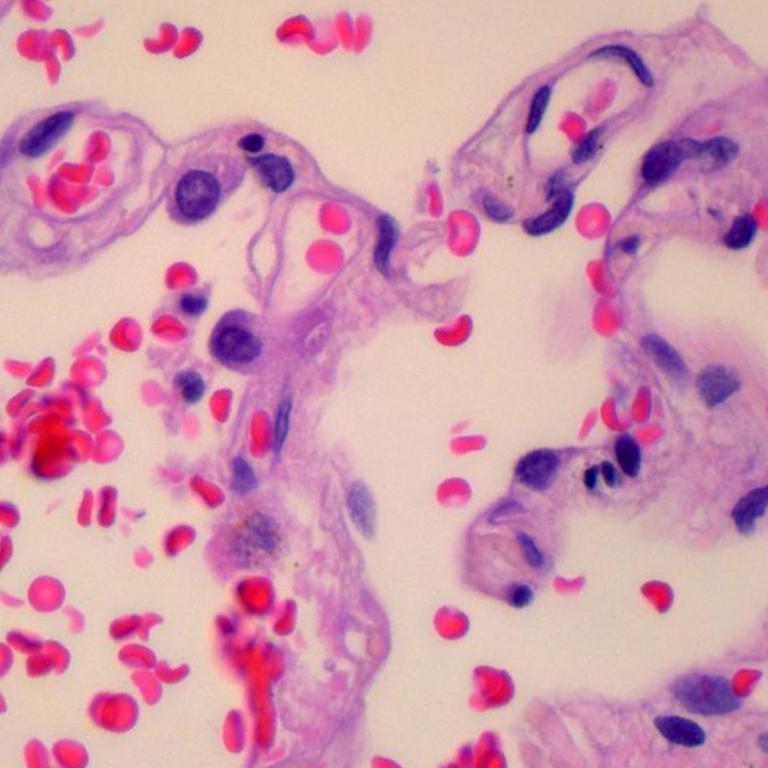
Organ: lung
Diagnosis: benign